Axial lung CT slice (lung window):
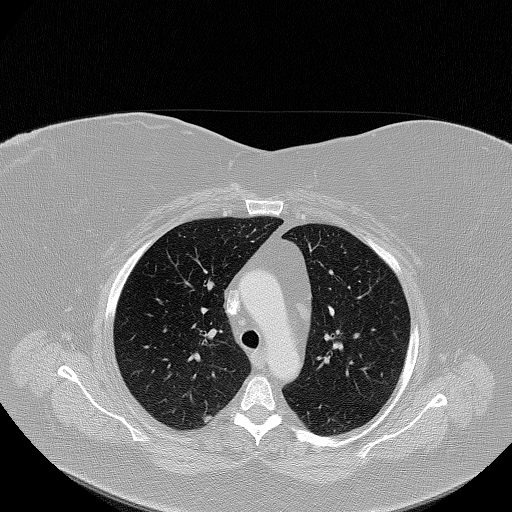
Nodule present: yes
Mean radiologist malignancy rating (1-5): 2.5